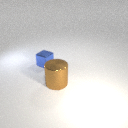
large brown metal cylinder in front of small blue metal cube